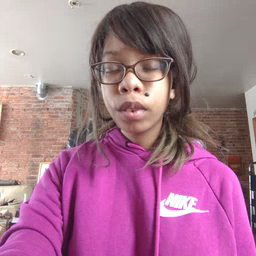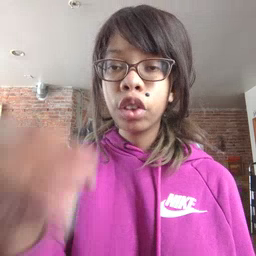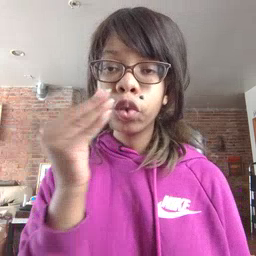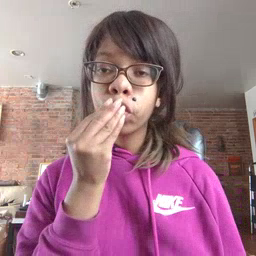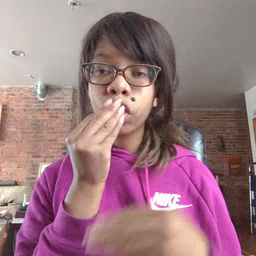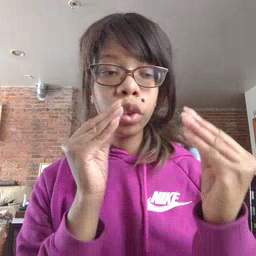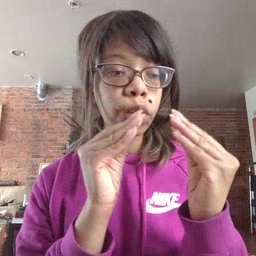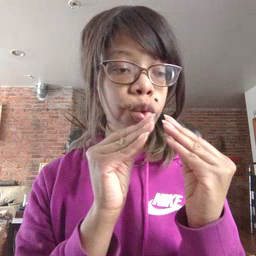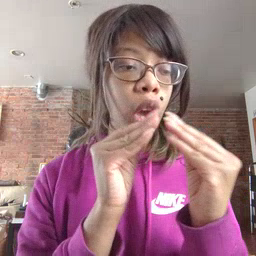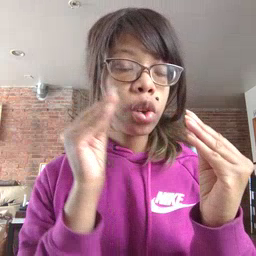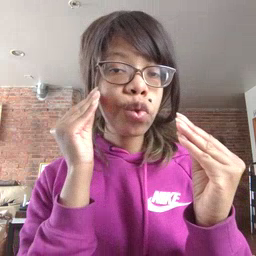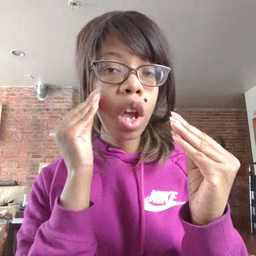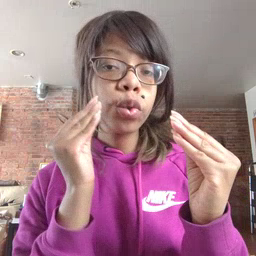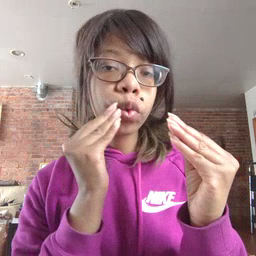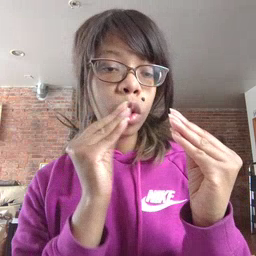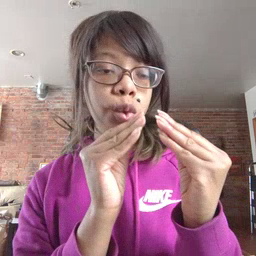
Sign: kiss